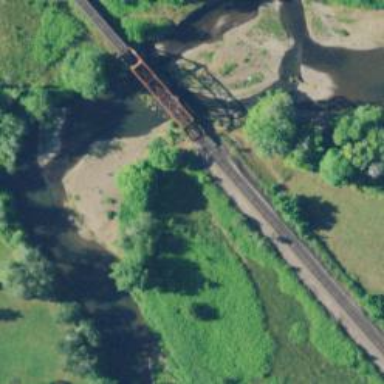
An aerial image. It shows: Trestle bridge for railway.